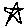
Label: star